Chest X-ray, AP view. Patient: 61 years old, sex M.
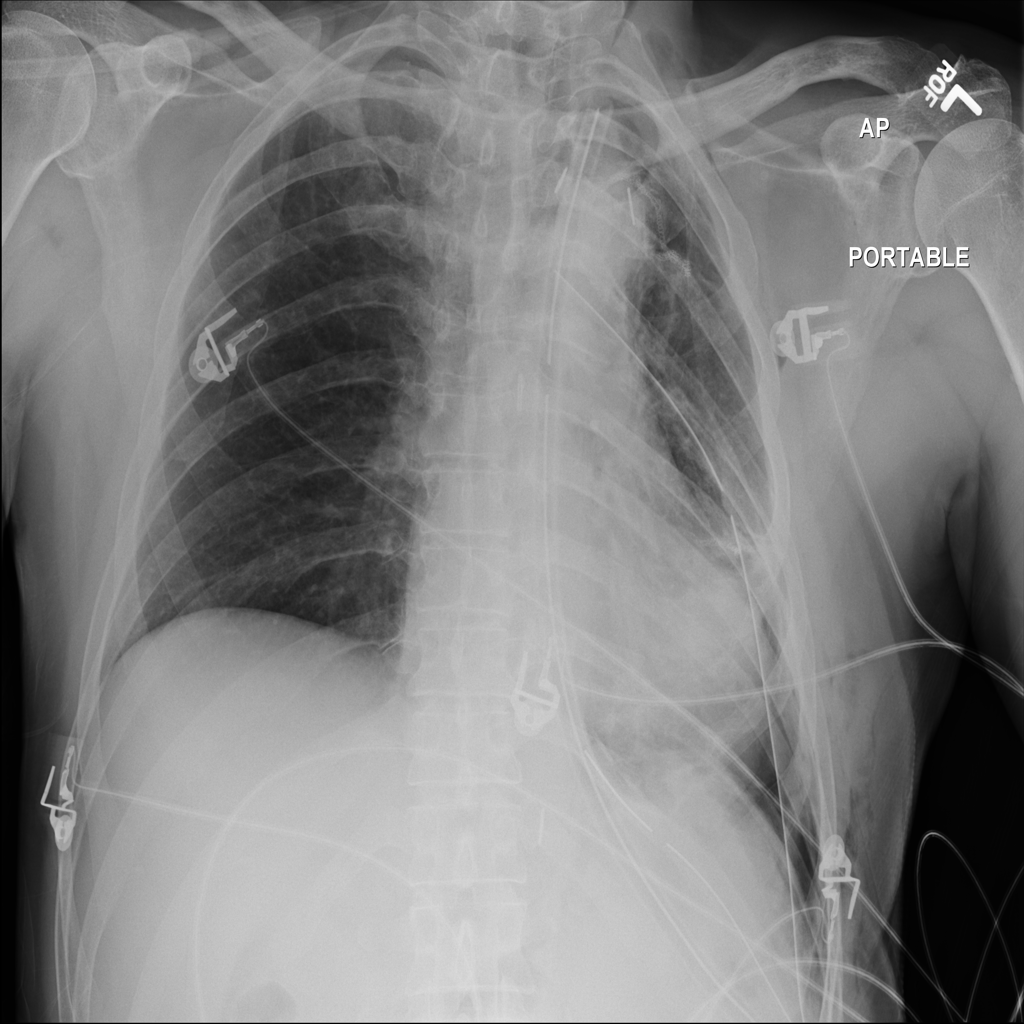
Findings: Emphysema, Pneumothorax